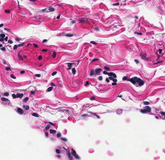
Tumor epithelial tissue: no
Tumor-associated stroma tissue: yes
Normal tissue: no